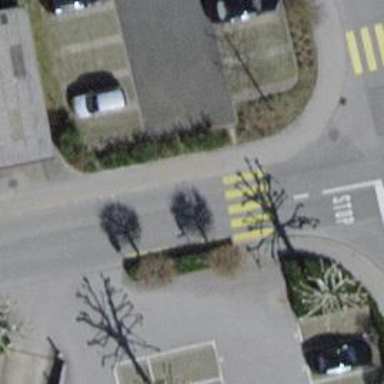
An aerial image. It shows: Marked crossing with zebra stripes on the road.